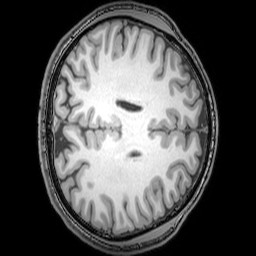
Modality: T1w
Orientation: axial
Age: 21
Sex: male
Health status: healthy
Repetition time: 0.081 s
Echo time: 0.037 s